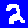
Digit: 2